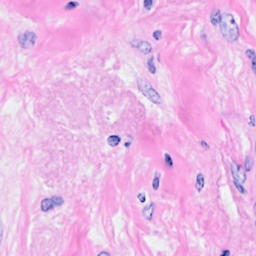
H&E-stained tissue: Breast